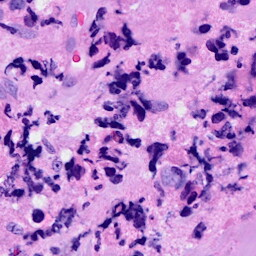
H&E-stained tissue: Breast